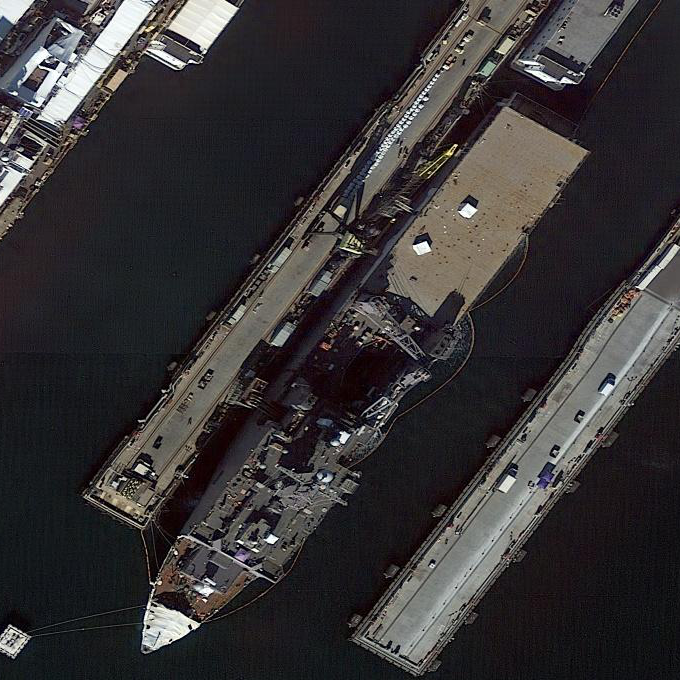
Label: combat